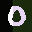
Label: 0